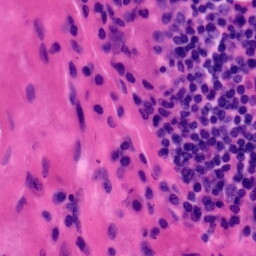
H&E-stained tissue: Tonsil